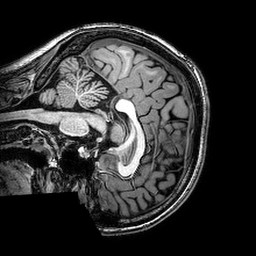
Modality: T1w
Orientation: sagittal
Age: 25
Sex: female
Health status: healthy
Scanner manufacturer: philips
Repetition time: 0.008219 s
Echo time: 0.00377 s